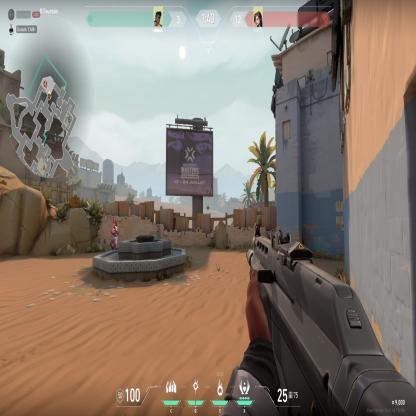
Label: enemy